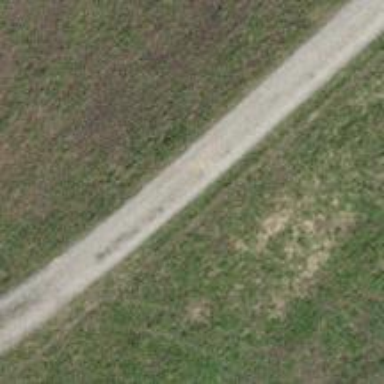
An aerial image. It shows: Compacted track with grade2 surface.